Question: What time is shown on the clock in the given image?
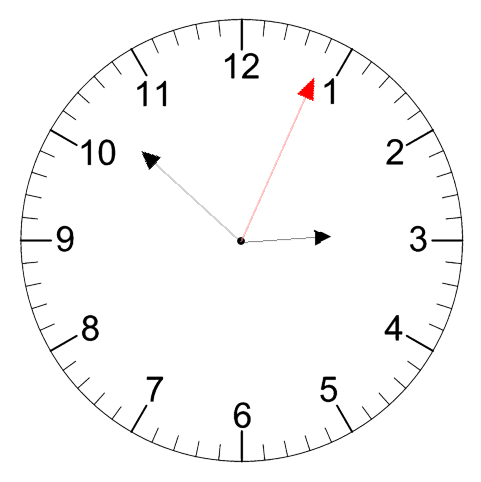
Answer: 02:52:04